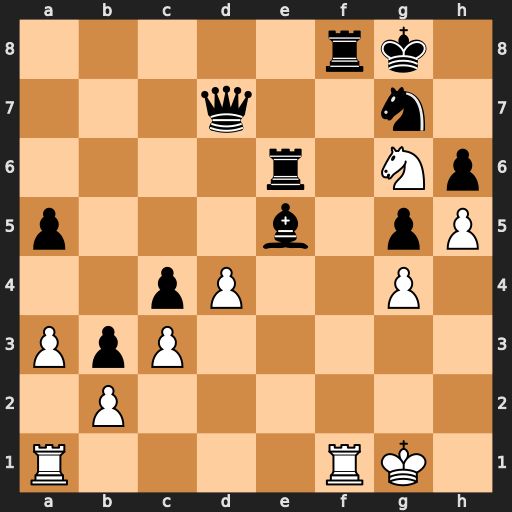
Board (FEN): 5rk1/3q2n1/4r1Np/p3b1pP/2pP2P1/PpP5/1P6/R4RK1
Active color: w
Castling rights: -
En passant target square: -
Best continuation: Rxf8+ Kh7 Rh8#